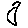
Label: moon